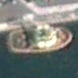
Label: civil